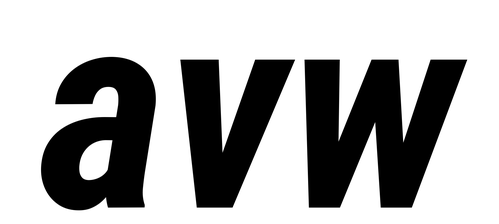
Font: Roboto-Italic_Condensed_Bold_Italic